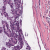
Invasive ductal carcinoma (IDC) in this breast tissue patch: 1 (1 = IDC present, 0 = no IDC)